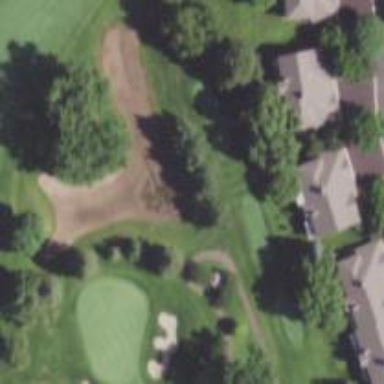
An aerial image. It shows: Sand bunker on golf course.